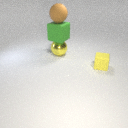
large yellow metal sphere below large green rubber cube